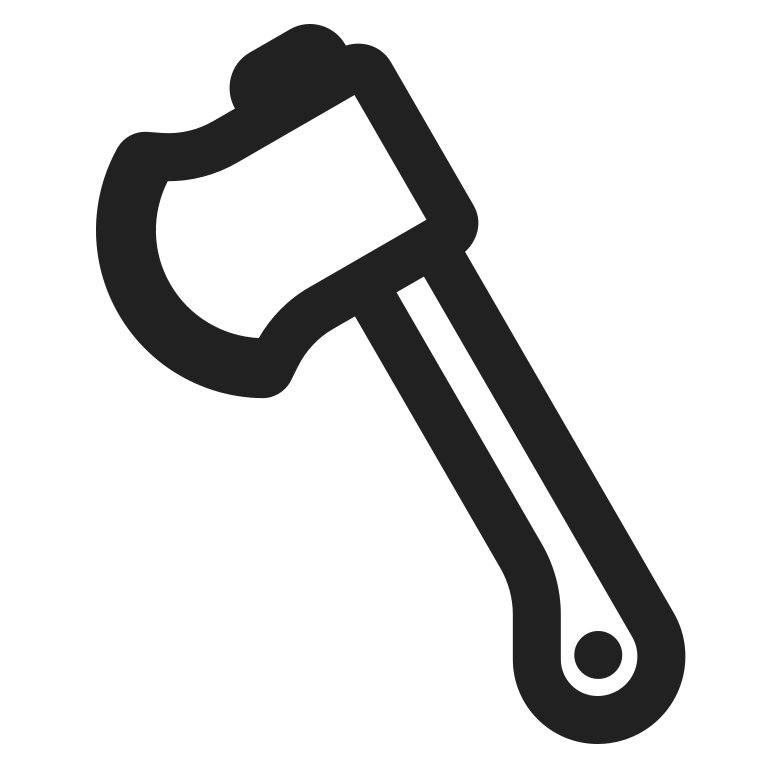
axe high contrast